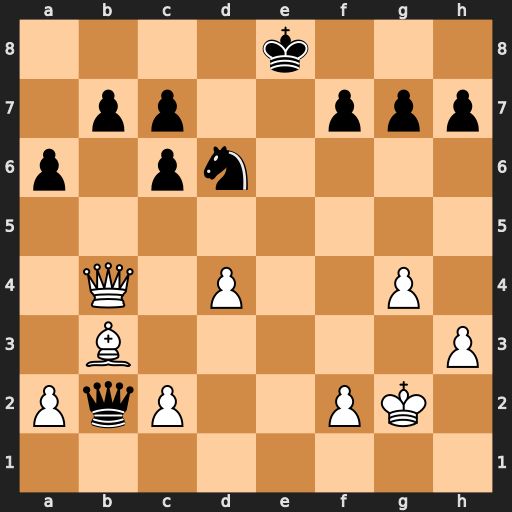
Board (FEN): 4k3/1pp2ppp/p1pn4/8/1Q1P2P1/1B5P/PqP2PK1/8
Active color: w
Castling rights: -
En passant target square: -
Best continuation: Bxf7+ Kxf7 Qxb2